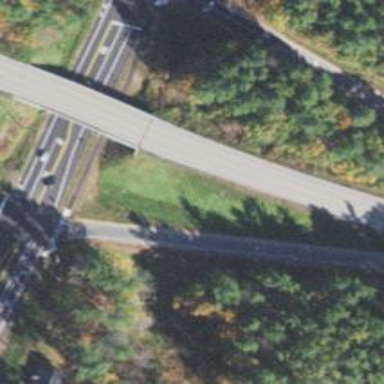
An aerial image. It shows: Asphalt trunk link road.